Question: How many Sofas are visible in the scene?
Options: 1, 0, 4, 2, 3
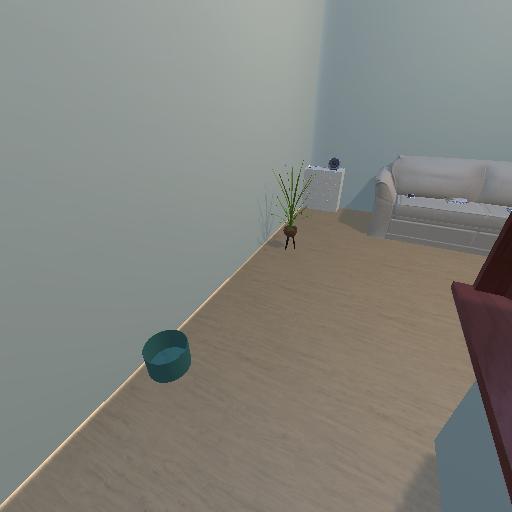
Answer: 1